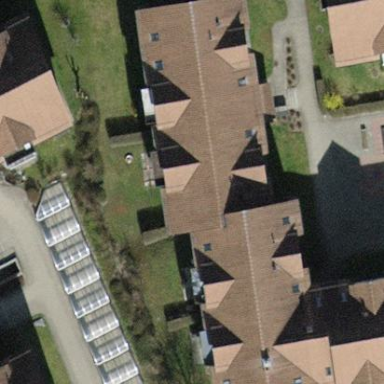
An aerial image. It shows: Apartment building with tile roof.